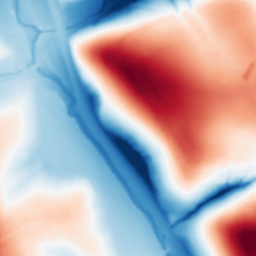
Category: multiscale
Decomposition family: dog
Decomposition parameters: sigma_low: 1
sigma_high: 50
Upsampling method: fft_zeropad
Upsampling parameters: scale: 2
Upsampling scale: 2